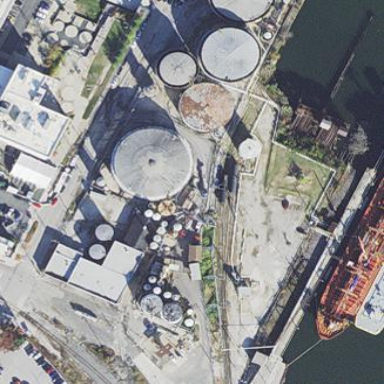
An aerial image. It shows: Industrial area.